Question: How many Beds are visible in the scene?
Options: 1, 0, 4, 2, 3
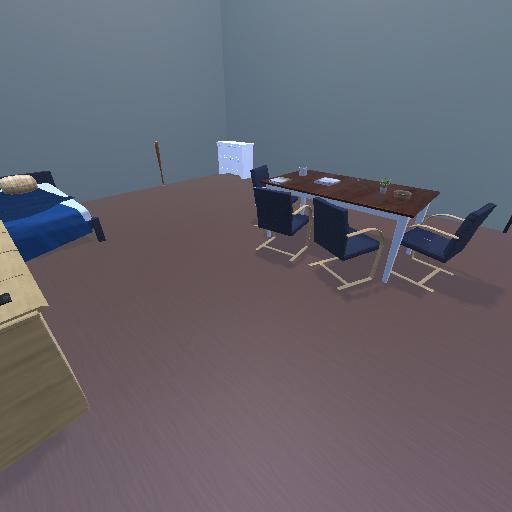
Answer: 1